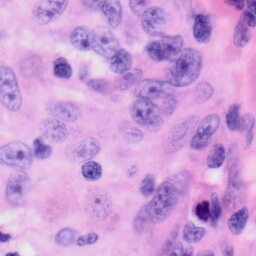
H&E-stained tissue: Skin